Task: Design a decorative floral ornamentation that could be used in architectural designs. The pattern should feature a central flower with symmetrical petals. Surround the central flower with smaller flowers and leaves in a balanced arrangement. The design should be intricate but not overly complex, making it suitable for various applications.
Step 370:
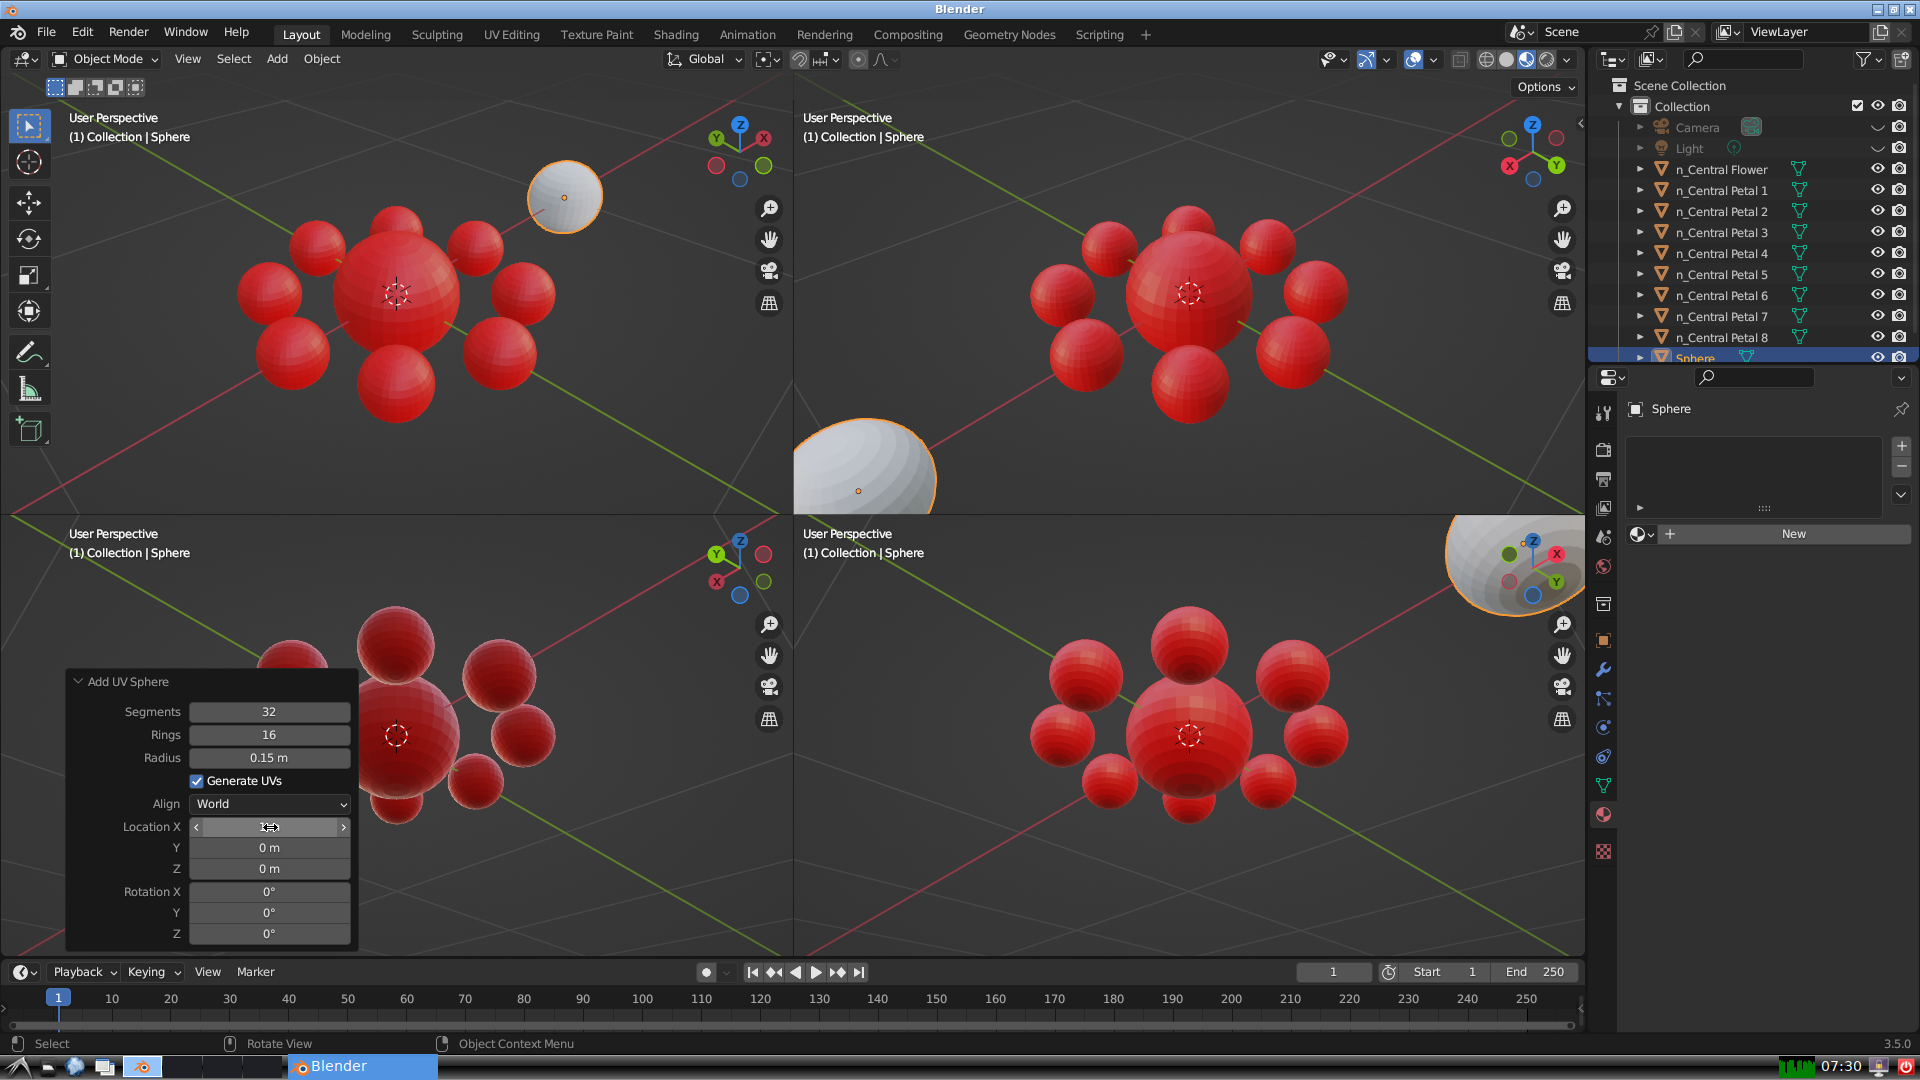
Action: {"mouse_move": [270, 849]}